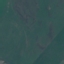
Land use / land cover: Pasture